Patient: sex M, age 63
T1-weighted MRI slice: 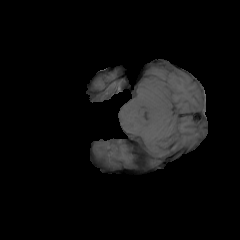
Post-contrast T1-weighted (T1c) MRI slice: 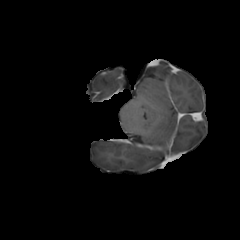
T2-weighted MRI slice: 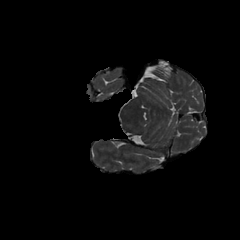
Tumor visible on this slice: no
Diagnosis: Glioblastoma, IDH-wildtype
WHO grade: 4